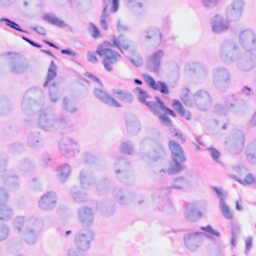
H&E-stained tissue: Breast